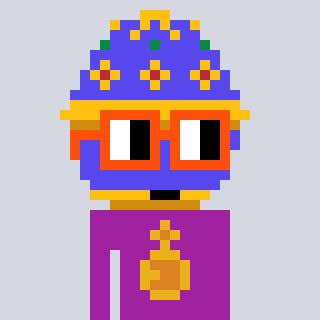
a pixel art character with square orange glasses, a faberge-shaped head and a magenta-colored body on a cool background